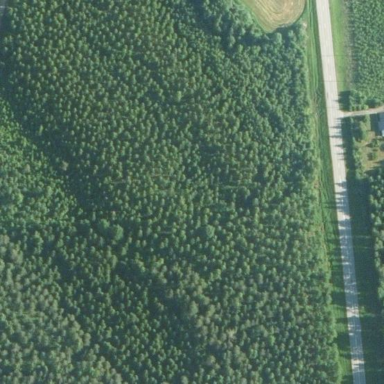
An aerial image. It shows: Scrub area identified as Corine Transitional woodland-shrub.